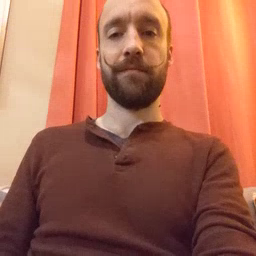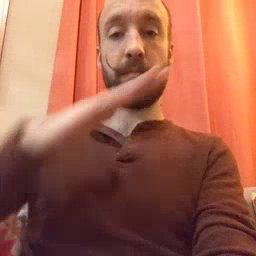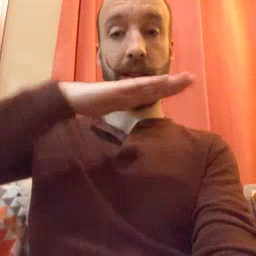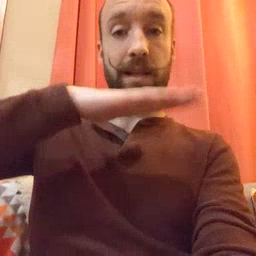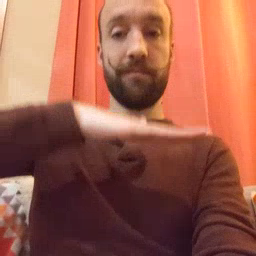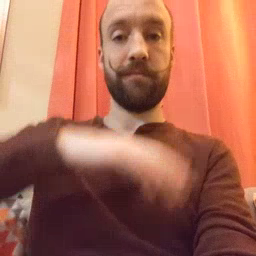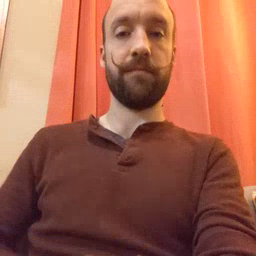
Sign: table